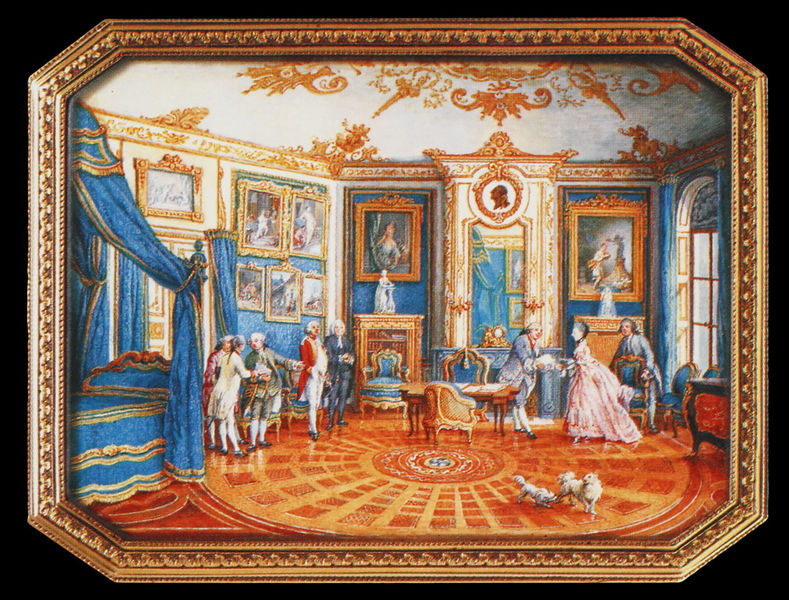
Titel: Kabinett des Duc de Choiseul
Künstler: Louis-Nicolas van Blarenberghe
Institution: Privatsammlung
Schlagwörter: blau, gemälde, weiß, gelb, menschen, fenster, frankreich, männer, stühle, szene, tisch, hund, hunde, rot, schloss, gesellschaft, teppich, barock, rahmen, tablett, innenraum, porträt, spiegel, vorhang, figur, gold, interieur, sessel, adel, personen, rokkoko, renaissance, rokoko, kamin, bilder, parkett, hof, saal, figuren, kaiser, könig, salon, verzierung, bett, schlafzimmer, stuck, wei, medaillon, palast, prunk, perücken, himmelbett, fraune, deckenmalerei, kavaliere, pudel, dinner, 18. jahrhundert